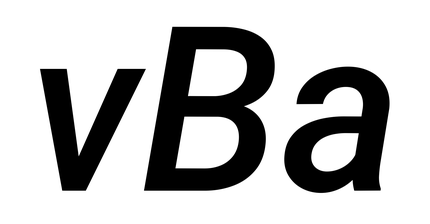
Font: Roboto-Italic_Medium_Italic